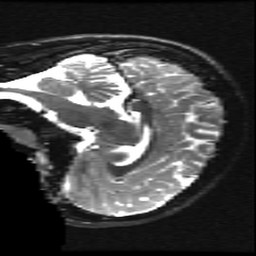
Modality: T2w
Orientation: sagittal
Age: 14
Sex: female
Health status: ill
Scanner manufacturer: ge
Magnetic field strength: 3 T
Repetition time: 7.5 s
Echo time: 0.1007 s